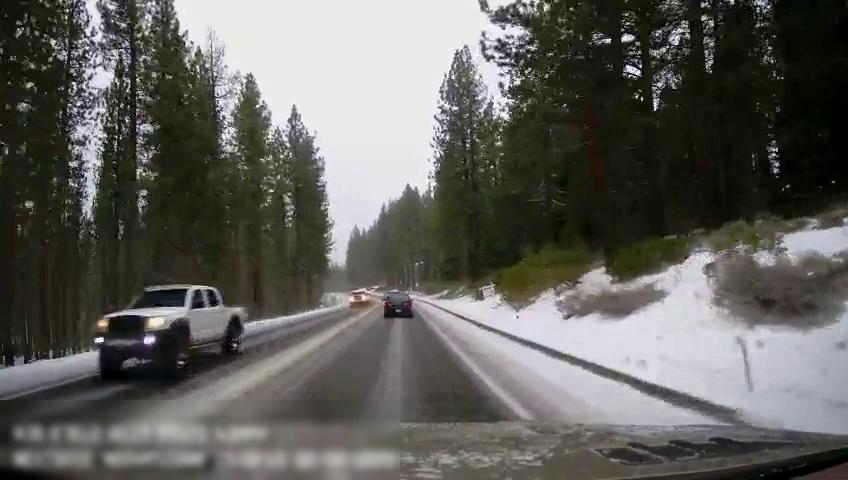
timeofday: Day
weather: Snowy
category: Drivable Space
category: Vehicles | SUV
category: Vehicles | Truck
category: Vehicles | Car
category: Lanes | Current Lane